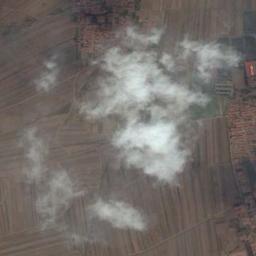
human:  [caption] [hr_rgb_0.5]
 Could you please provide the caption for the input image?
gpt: Sparse white clouds on brown and green intersecting fields .

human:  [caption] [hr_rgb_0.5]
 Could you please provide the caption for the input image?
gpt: A large cloud of white clouds floated over the farmland .

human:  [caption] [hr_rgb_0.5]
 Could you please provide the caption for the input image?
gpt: The cumulus clouds are located above the khaki farmland .

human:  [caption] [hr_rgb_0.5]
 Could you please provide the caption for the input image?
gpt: The white cloud is above bare farmland .

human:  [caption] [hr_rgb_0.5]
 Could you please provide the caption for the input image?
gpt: There are some gauzy clouds over many brown farmlands .